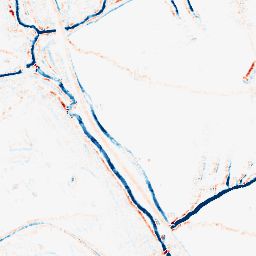
Category: morphological
Decomposition family: morphological_square
Decomposition parameters: operation: average
size: 5
Upsampling method: quadratic
Upsampling parameters: scale: 2
Upsampling scale: 2